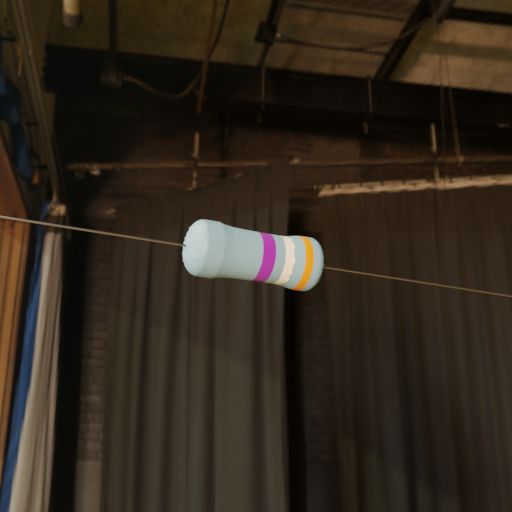
Resistor colour bands (in order): violet, white, orange